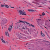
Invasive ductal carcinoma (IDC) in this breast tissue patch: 1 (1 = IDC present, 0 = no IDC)